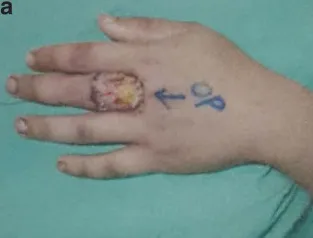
Finger reconstruction by using the SPBRA flap. (a) Preoperative defect of the left middle finger (antero-posterior view).
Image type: radiology (ct)